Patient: sex F, age 68
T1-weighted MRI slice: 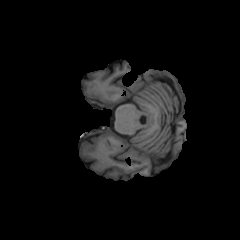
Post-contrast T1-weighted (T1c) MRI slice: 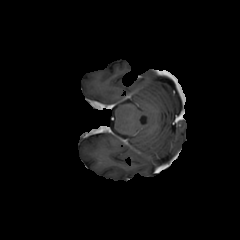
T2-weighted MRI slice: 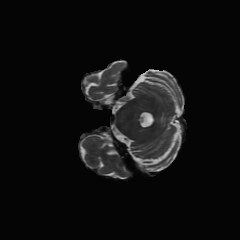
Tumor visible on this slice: no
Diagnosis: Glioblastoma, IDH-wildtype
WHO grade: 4